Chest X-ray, AP view. Patient: 50 years old, sex M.
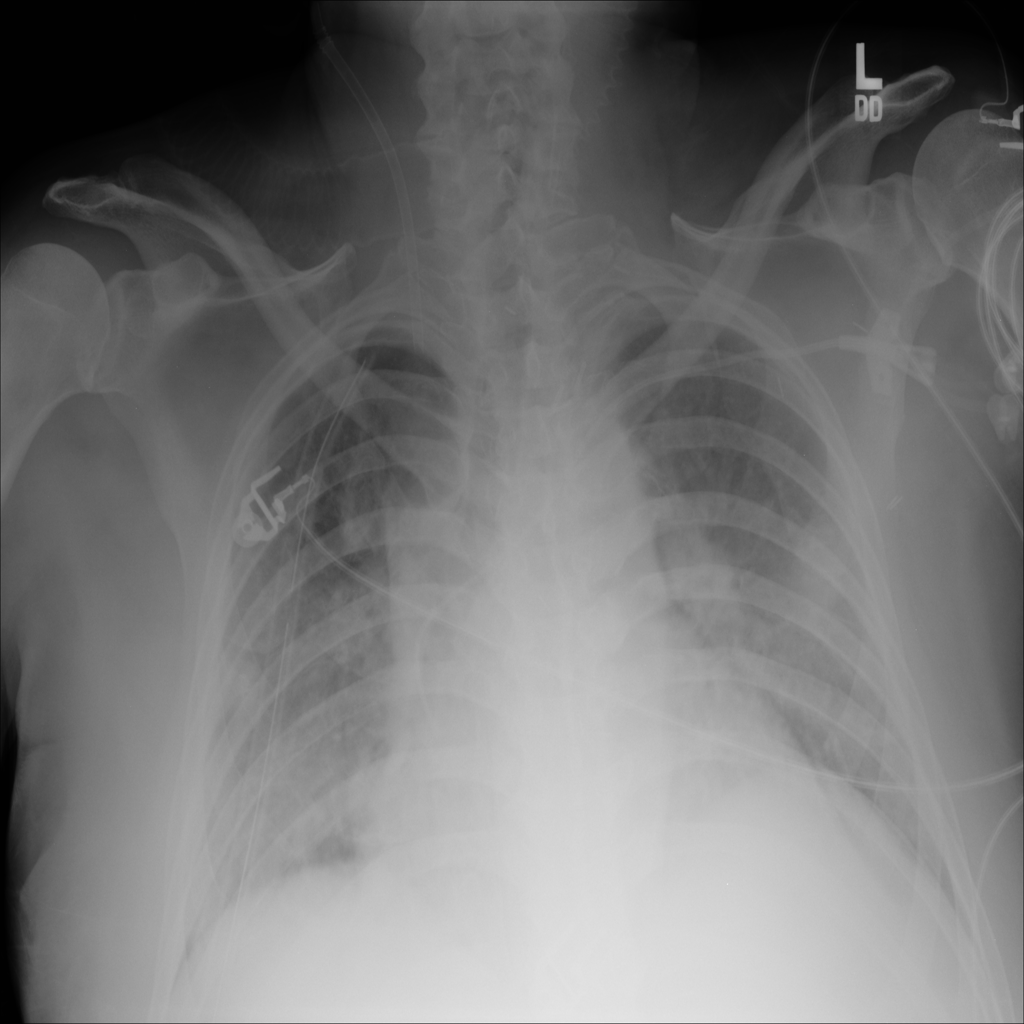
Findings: No Finding